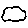
Label: cloud